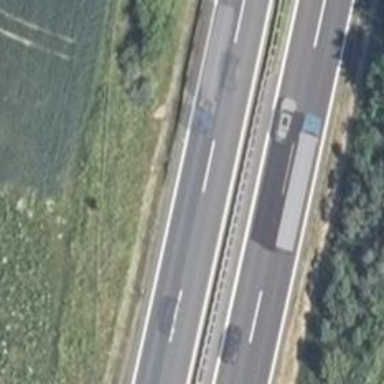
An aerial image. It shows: Asphalt motorway.